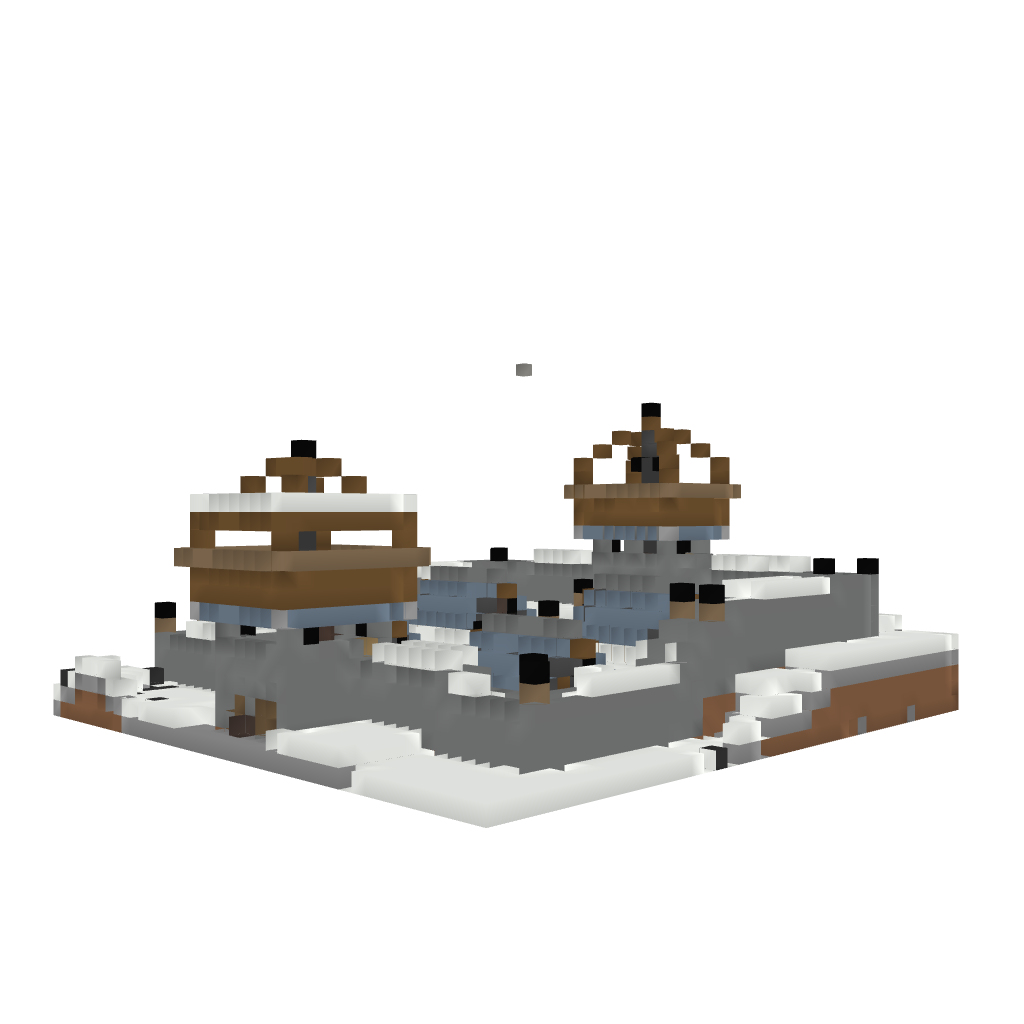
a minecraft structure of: Celtia Outpost